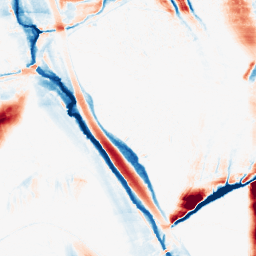
Category: morphological
Decomposition family: morphological_ellipse
Decomposition parameters: operation: average
width: 10
height: 50
Upsampling method: cubic_mitchell
Upsampling parameters: scale: 4
Upsampling scale: 4